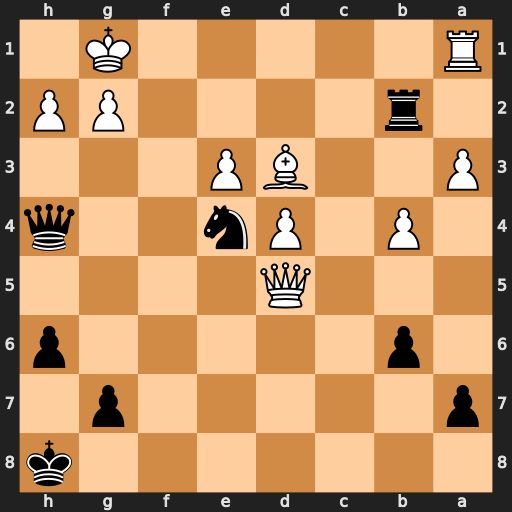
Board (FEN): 7k/p5p1/1p5p/3Q4/1P1Pn2q/P2BP3/1r4PP/R5K1
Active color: b
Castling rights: -
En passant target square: -
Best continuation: Qf2+ Kh1 Qxg2#